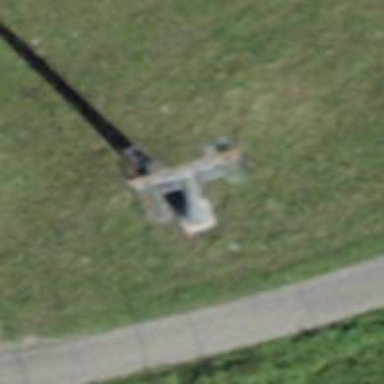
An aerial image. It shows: Pylon for aerialway.